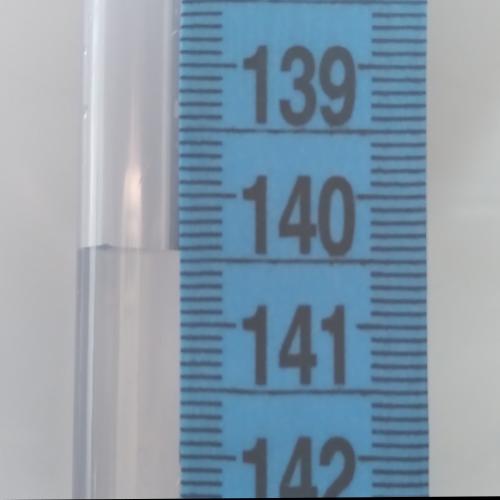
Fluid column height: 140.4 cm